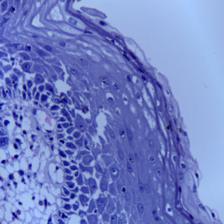
Diagnosis: Normal